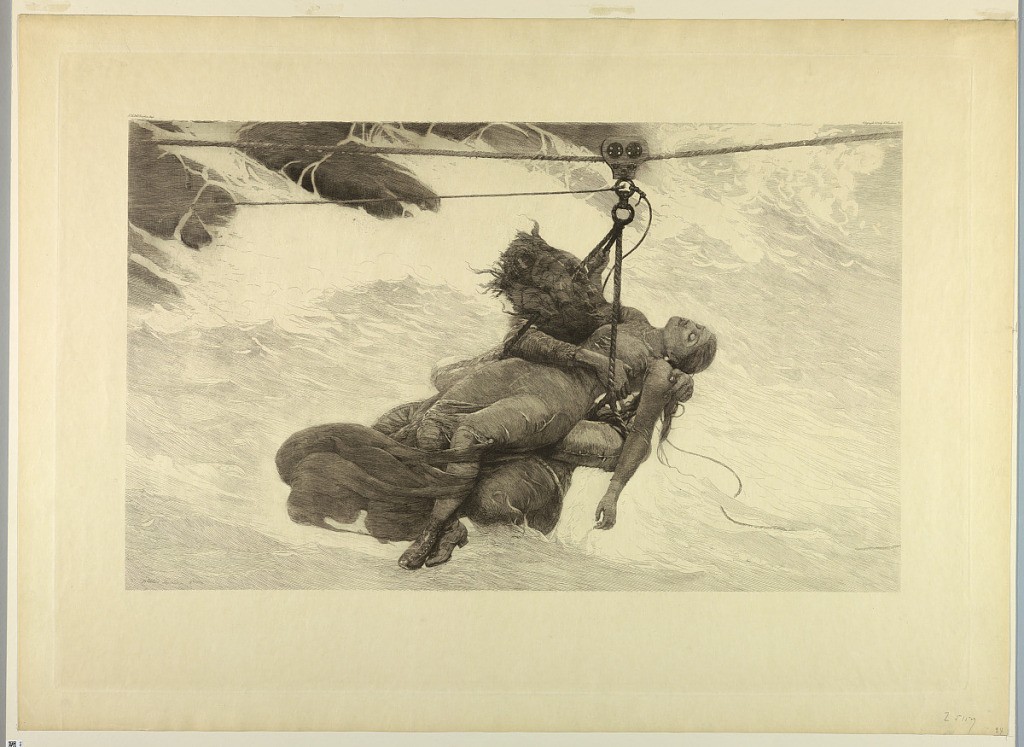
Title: Saved
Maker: Winslow Homer, American, 1836–1910
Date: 1889
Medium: Etching on cream-colored paper
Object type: Print
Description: Horizontal view of with the figure of an unconscious woman supported by a seaman, at center, being pulled to shore by means of breeches buoy.